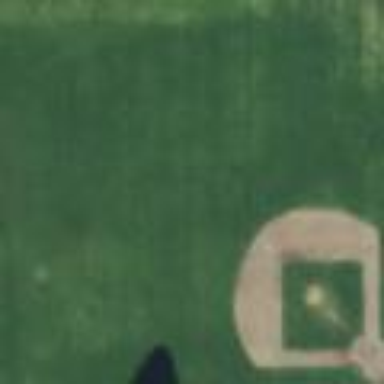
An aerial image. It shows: Baseball pitch for leisure and sports activities.